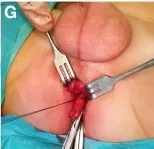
(E-H) Surgical treatment was performed on the perineal urethra.
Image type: medical_photograph (other_medical_photograph)